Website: bh-photo
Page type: gifting
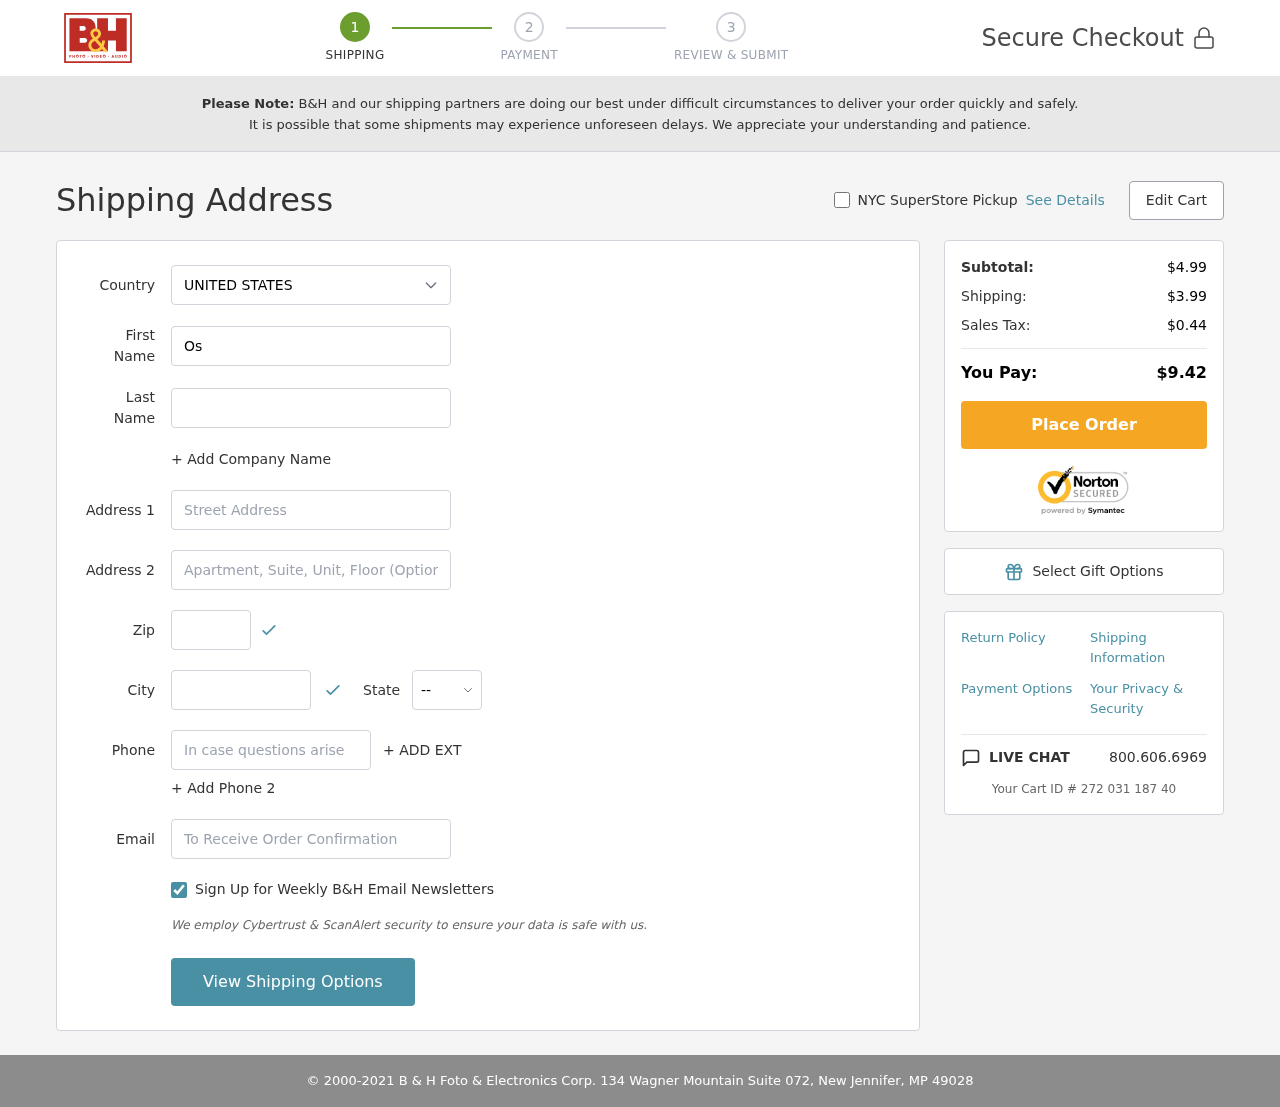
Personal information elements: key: PII_CITY
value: New Jennifer
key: PII_COUNTRY
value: United States
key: PII_EMAIL
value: oscar.newman@gmail.com
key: PII_FIRSTNAME
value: Oscar
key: PII_LASTNAME
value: Newman
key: PII_PHONE
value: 4523756668
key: PII_POSTCODE
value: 49028
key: PII_STATE_ABBR
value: MP
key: PII_STREET
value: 134 Wagner Mountain Suite 072
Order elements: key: ORDER_SUBTOTAL
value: $4.99
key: ORDER_SHIPPING_COST
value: $3.99
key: ORDER_TAX
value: $0.44
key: ORDER_TOTAL
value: $9.42
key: ORDER_ID
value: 272 031 187 40